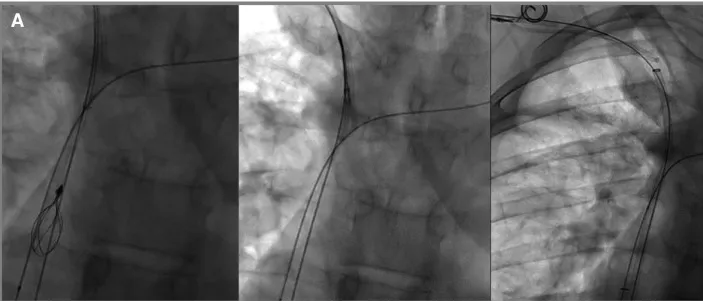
(A) In an attempt to preserve the central venous catheter (CVC) for further chemotherapy, the CVC tip was removed before stenting from the superior vena cava into the right subclavian vein using a trifoil EN-snare from access through the basilic vein.
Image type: radiology (x_ray)